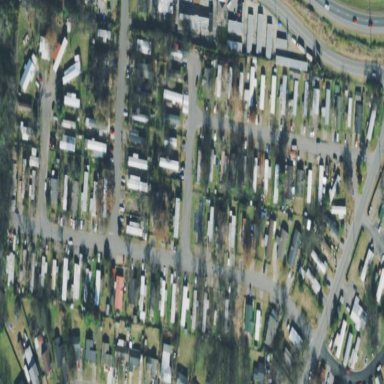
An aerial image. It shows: Residential area that serves as trailer park.